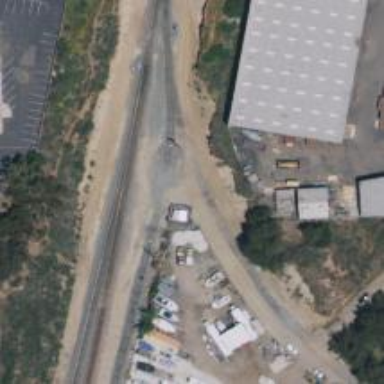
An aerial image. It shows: Railway siding for service.